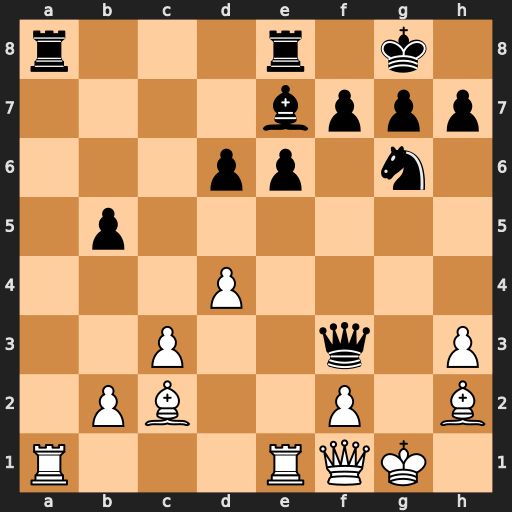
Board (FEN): r3r1k1/4bppp/3pp1n1/1p6/3P4/2P2q1P/1PB2P1B/R3RQK1
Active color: w
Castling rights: -
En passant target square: -
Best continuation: Be4 Rxa1 Bxf3 Rxe1 Qxe1